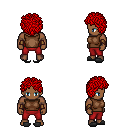
a pixel art fantasy rpg character, male body template, human, dark skin, brown sleeveless shirt, red pants, red curly afro hairstyle, cloth bracers, gray slippers, four views (front, back, left, right), 2x2 character sprite sheet, small pixel art, hard edges, no anti-aliasing